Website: lowes
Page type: customer-info-address
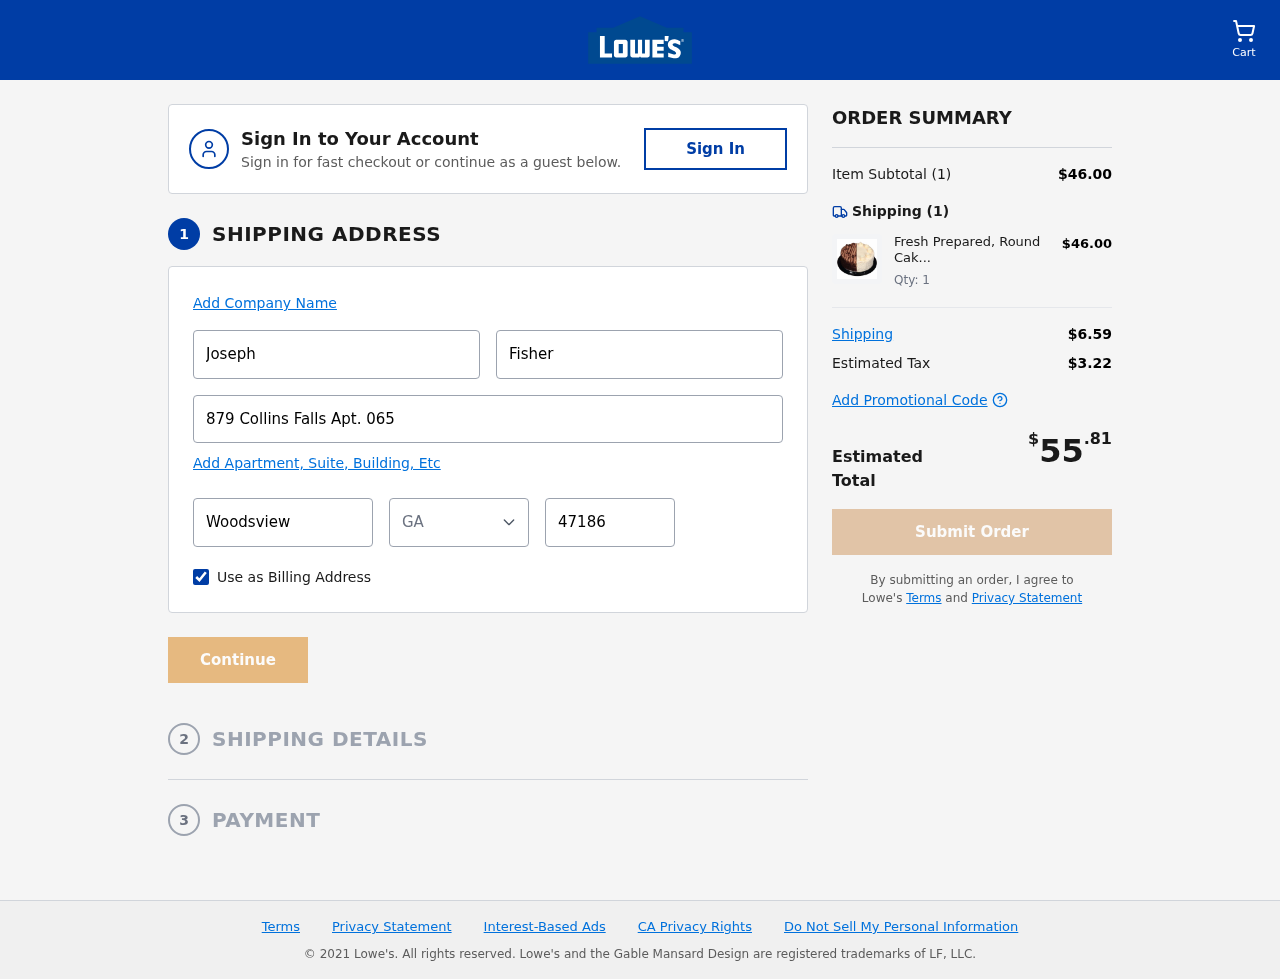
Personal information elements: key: PII_CITY
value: Woodsview
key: PII_FIRSTNAME
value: Joseph
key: PII_LASTNAME
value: Fisher
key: PII_POSTCODE
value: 47186
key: PII_STATE_ABBR
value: GA
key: PII_STREET
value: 879 Collins Falls Apt. 065
Product elements: key: PRODUCT1_NAME
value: Fresh Prepared, Round Cake, Double Layer, Black & White, 42 Oz
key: PRODUCT1_PRICE
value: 46
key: PRODUCT1_QUANTITY
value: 1
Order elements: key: ORDER_NUM_ITEMS
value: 1
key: ORDER_SUBTOTAL
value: $46.00
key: ORDER_NUM_ITEMS2
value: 1
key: ORDER_SHIPPING_COST
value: $6.59
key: ORDER_TAX
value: $3.22
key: ORDER_TOTAL
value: $55.81